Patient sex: F
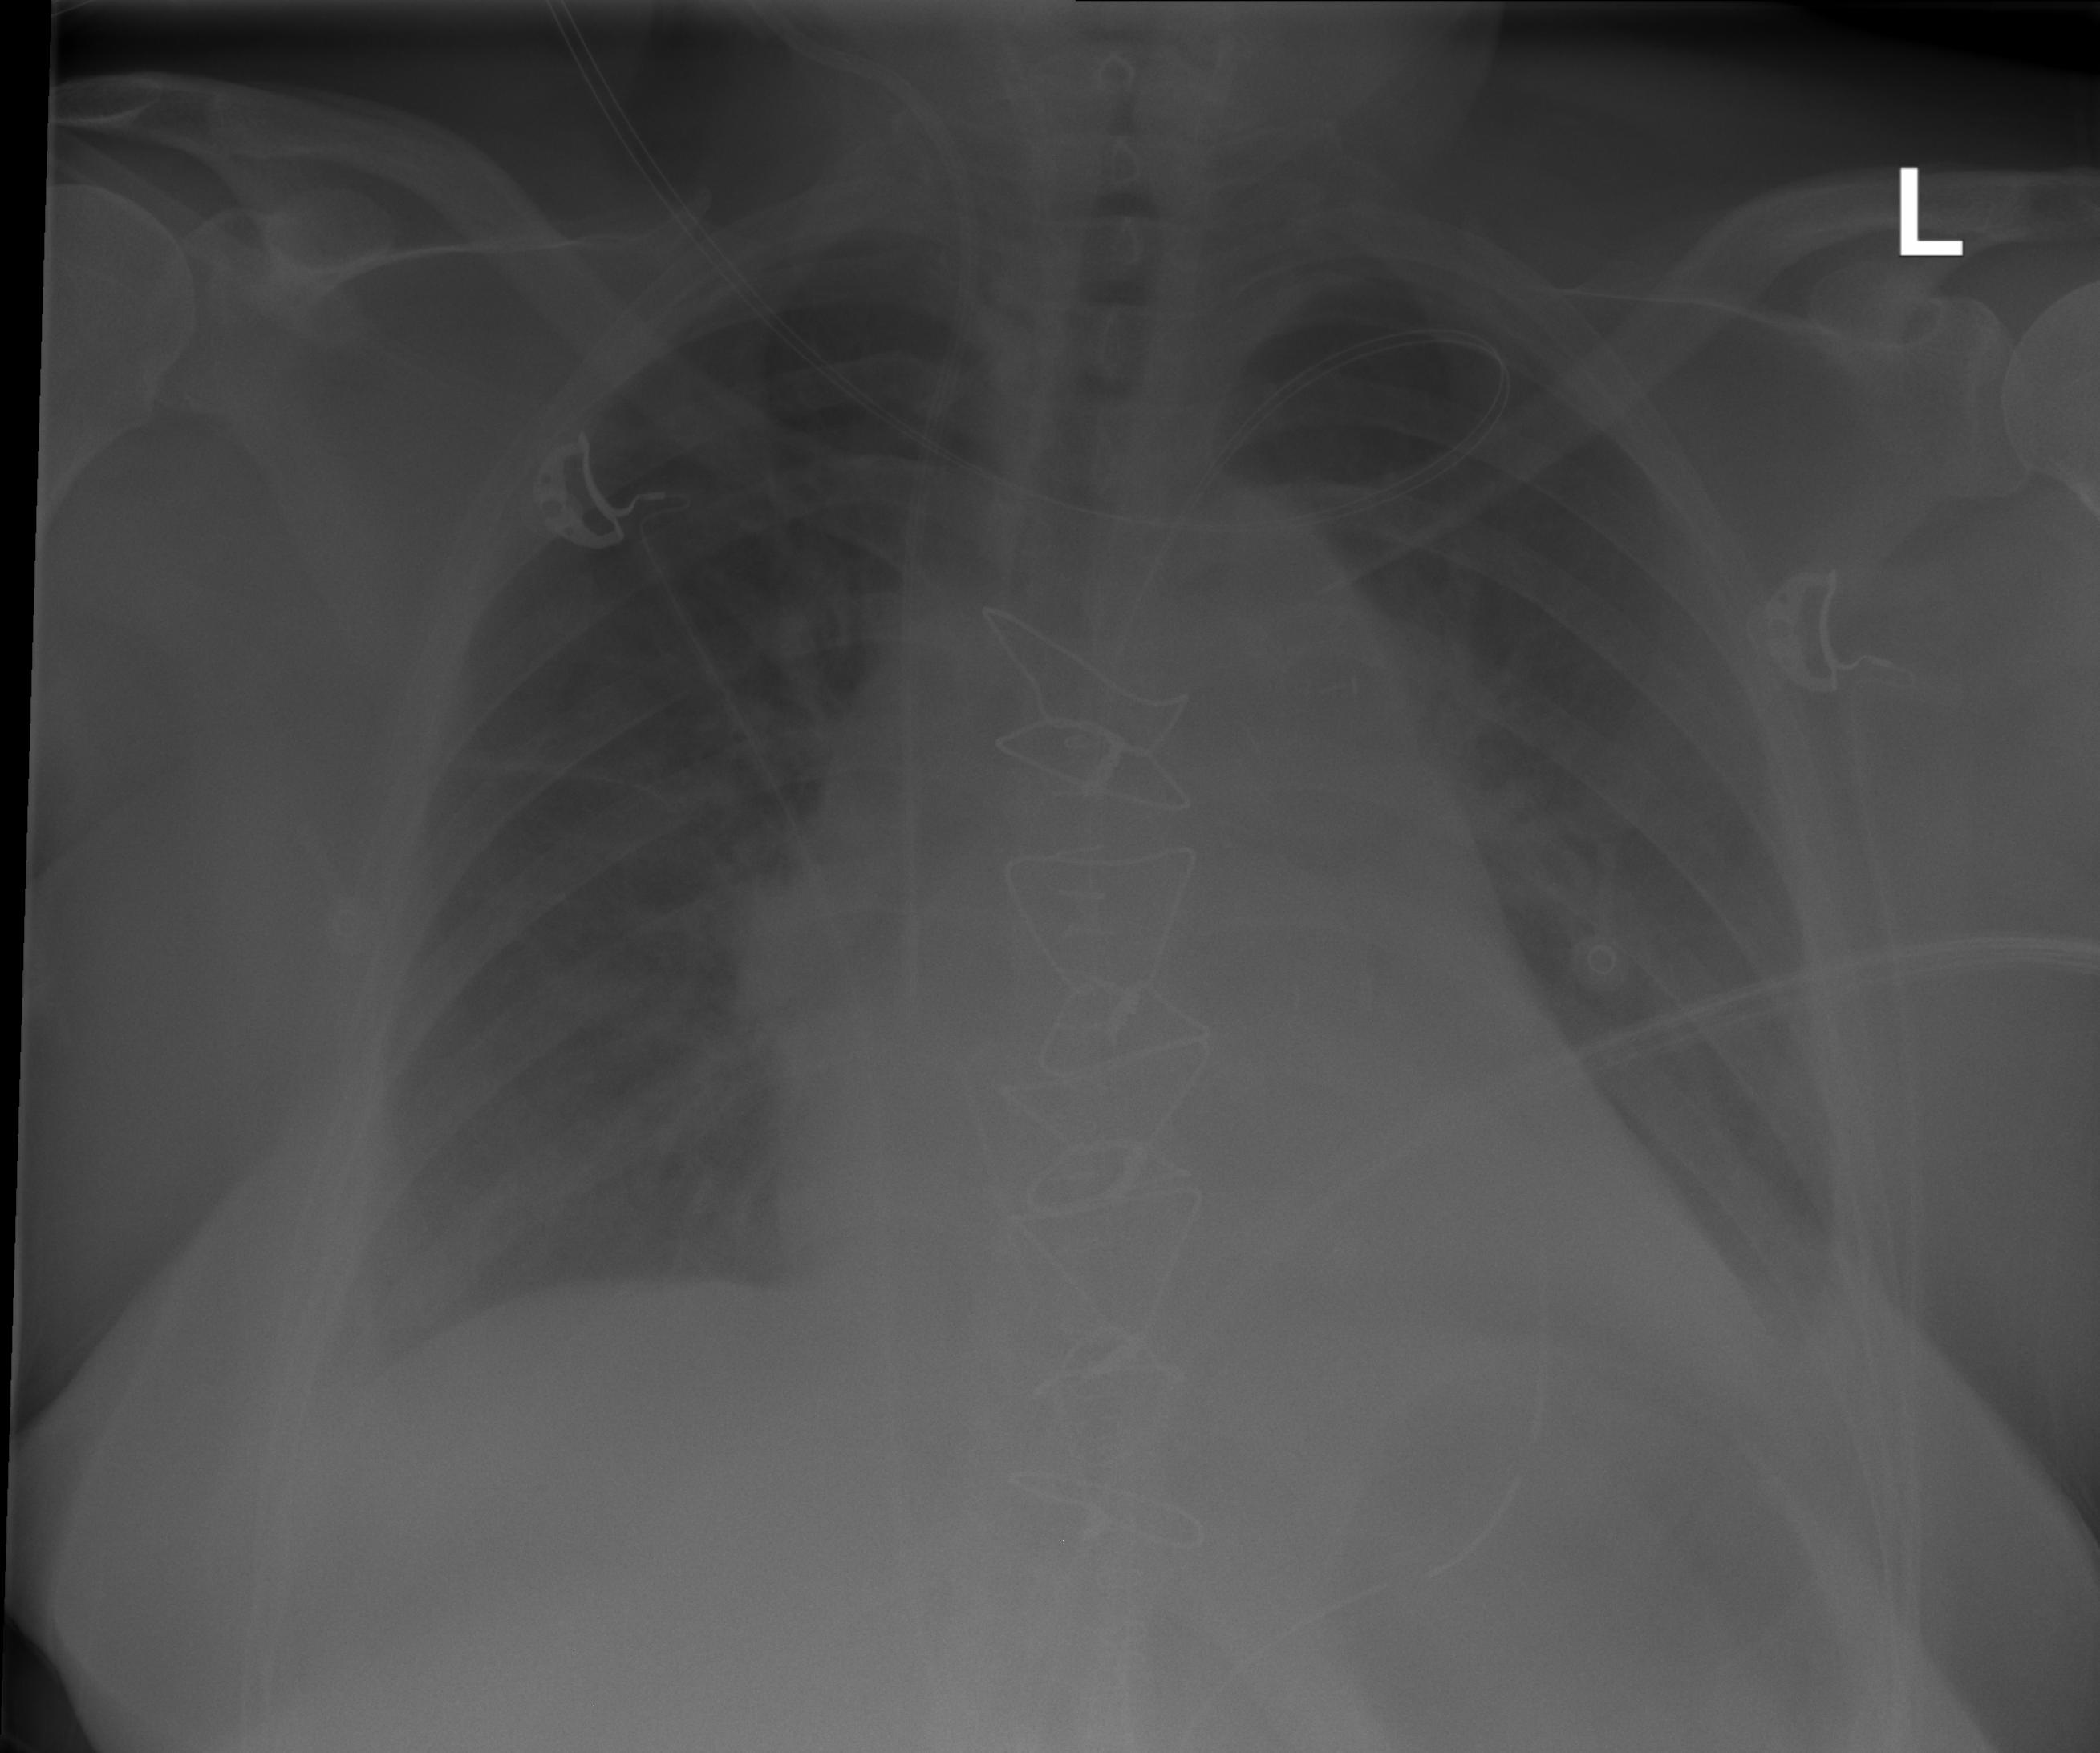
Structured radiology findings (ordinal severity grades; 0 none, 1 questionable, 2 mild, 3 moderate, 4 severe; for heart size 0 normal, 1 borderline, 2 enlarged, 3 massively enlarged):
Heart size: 2
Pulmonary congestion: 0
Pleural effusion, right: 2
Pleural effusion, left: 2
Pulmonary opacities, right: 0
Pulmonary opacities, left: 0
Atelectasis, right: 2
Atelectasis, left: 2